Question: I have no purpose for what I'm really doing, just trying things out with Java Swing. What I have right now are these three variables:
'''
int[] gridIterations = {10,10}; //how many JButtons are made each row/column
int[] frameSize = {600,600}; //size of the JFrame
int[] gridSize = {60,60}; //by gridSize, I mean size of the JButtons
'''
I also have a nested for loop which uses these variables to create a grid of JButtons. I would the grids to perfectly fit the JFrame, however this is the result:

After some testing I realized that the frame will actually only fit all the JButtons if the size is '(615, 631)' But I'm wondering, why does it fit only with these parameters, and why, of all numbers, would it be To my understanding a simply calculation of 60 * 10 should equal 600 and successfully have all buttons fit into the JFrame, but I am most likely overlooking something. What could that be? Thanks.
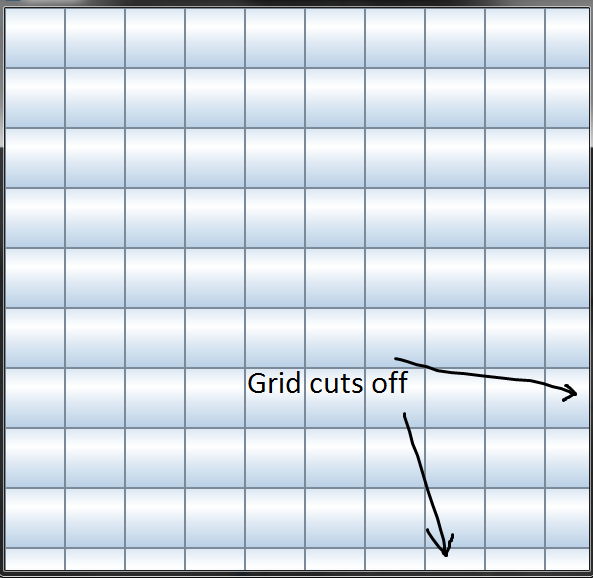
Answer: A lot comes down to the requirements of the content and the layout manager. Rather then looking "how big" you'd like the frame to be, focus on the amount of space the content needs. The frame will then "pack" around this.
This means that the frame will "content size + frame border size" big.
<URL> takes into consideration the content's preferred size and adds in the frames border insets automatically.
So, the only thing you need to is call 'JFrame#pack' AFTER you finished adding the content to it
So, based on your code:
'''
public class Testing {
public static void main(String[] args) {
JFrame frame = new JFrame("hi");
for (int i = 0; i < 10; i++) {
JButton a = new JButton();
a.setSize(20,20);
a.setLocation(20*i, 0);
frame.getContentPane().add(a);
}
frame.setLayout(null);
frame.pack();
frame.setVisible(true);
}
}
'''
You are using a 'null' layout. 'JFrame#pack' will use the information provided by the layout manager to determine the "preferred" size of the overall content.
Avoid using 'null' layouts, pixel perfect layouts are an illusion within modern ui design. There are too many factors which affect the individual size of components, none of which you can control. Swing was designed to work with layout managers at the core, discarding these will lead to no end of issues and problems that you will spend more and more time trying to rectify.
Rather the focusing on the absolute, which would be variable between OS's (and even different PC's with the same OS), focus on the user experience.
As has, already, been demonstrated, you can easily get this to work using a 'GridLayout'

'''
import java.awt.Dimension;
import java.awt.EventQueue;
import java.awt.Graphics;
import java.awt.Graphics2D;
import java.awt.GridLayout;
import javax.swing.JButton;
import javax.swing.JFrame;
import javax.swing.JPanel;
import javax.swing.UIManager;
import javax.swing.UnsupportedLookAndFeelException;
public class Test {
public static void main(String[] args) {
new Test();
}
public Test() {
EventQueue.invokeLater(new Runnable() {
@Override
public void run() {
try {
UIManager.setLookAndFeel(UIManager.getSystemLookAndFeelClassName());
} catch (ClassNotFoundException | InstantiationException | IllegalAccessException | UnsupportedLookAndFeelException ex) {
ex.printStackTrace();
}
JFrame frame = new JFrame("Testing");
frame.setDefaultCloseOperation(JFrame.EXIT_ON_CLOSE);
frame.add(new TestPane());
frame.pack();
frame.setLocationRelativeTo(null);
frame.setVisible(true);
}
});
}
public class TestPane extends JPanel {
public TestPane() {
setLayout(new GridLayout(10, 10, 0, 0));
for (int index = 0; index < 10 * 10; index++) {
JButton btn = new JButton(String.valueOf(index)) {
@Override
public Dimension getPreferredSize() {
return new Dimension(50, 50);
}
};
add(btn);
}
}
}
}
'''
If, you need a more complex management (ie depth by breadth), you could use a 'GridBagLayout' instead
Take a look at <URL>